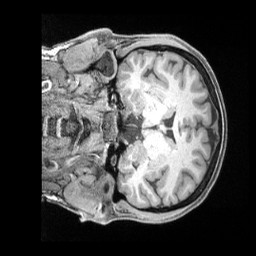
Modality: T1w
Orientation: coronal
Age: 34
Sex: female
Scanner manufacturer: siemens
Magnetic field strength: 3 T
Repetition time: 2 s
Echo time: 0.00211 s